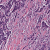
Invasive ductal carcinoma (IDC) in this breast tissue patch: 1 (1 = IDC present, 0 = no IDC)